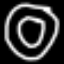
Label: donut